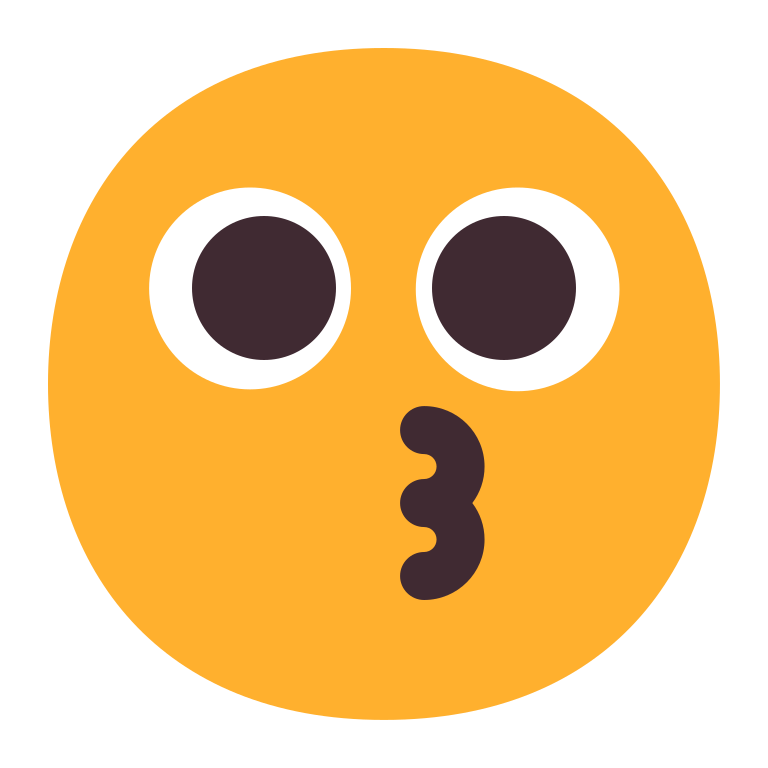
kissing face flat